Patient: sex M, age 55
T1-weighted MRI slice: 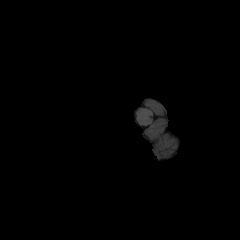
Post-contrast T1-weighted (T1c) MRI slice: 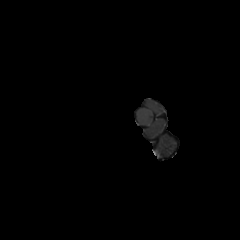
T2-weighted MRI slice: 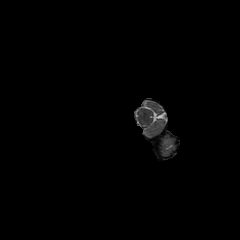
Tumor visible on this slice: no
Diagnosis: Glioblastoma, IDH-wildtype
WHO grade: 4